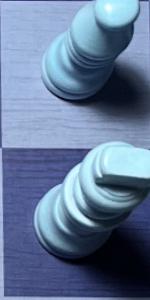
Label: King_White